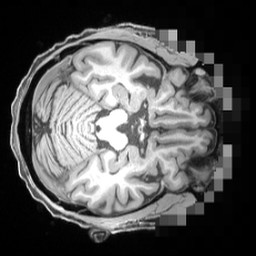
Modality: T1w
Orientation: axial
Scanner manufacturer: siemens
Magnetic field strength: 3 T
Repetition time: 2.55 s